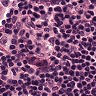
Metastatic tissue present: no